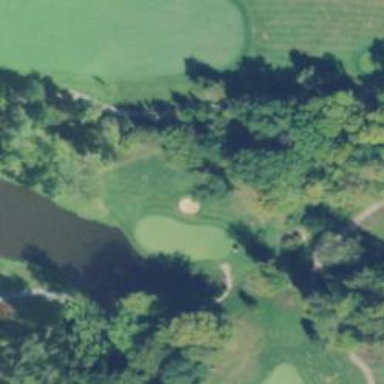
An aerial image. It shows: Golf hole.